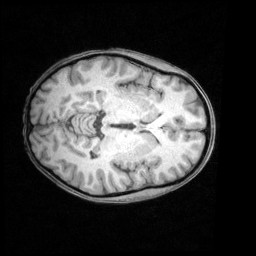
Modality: T1w
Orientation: axial
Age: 23
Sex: female
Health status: healthy